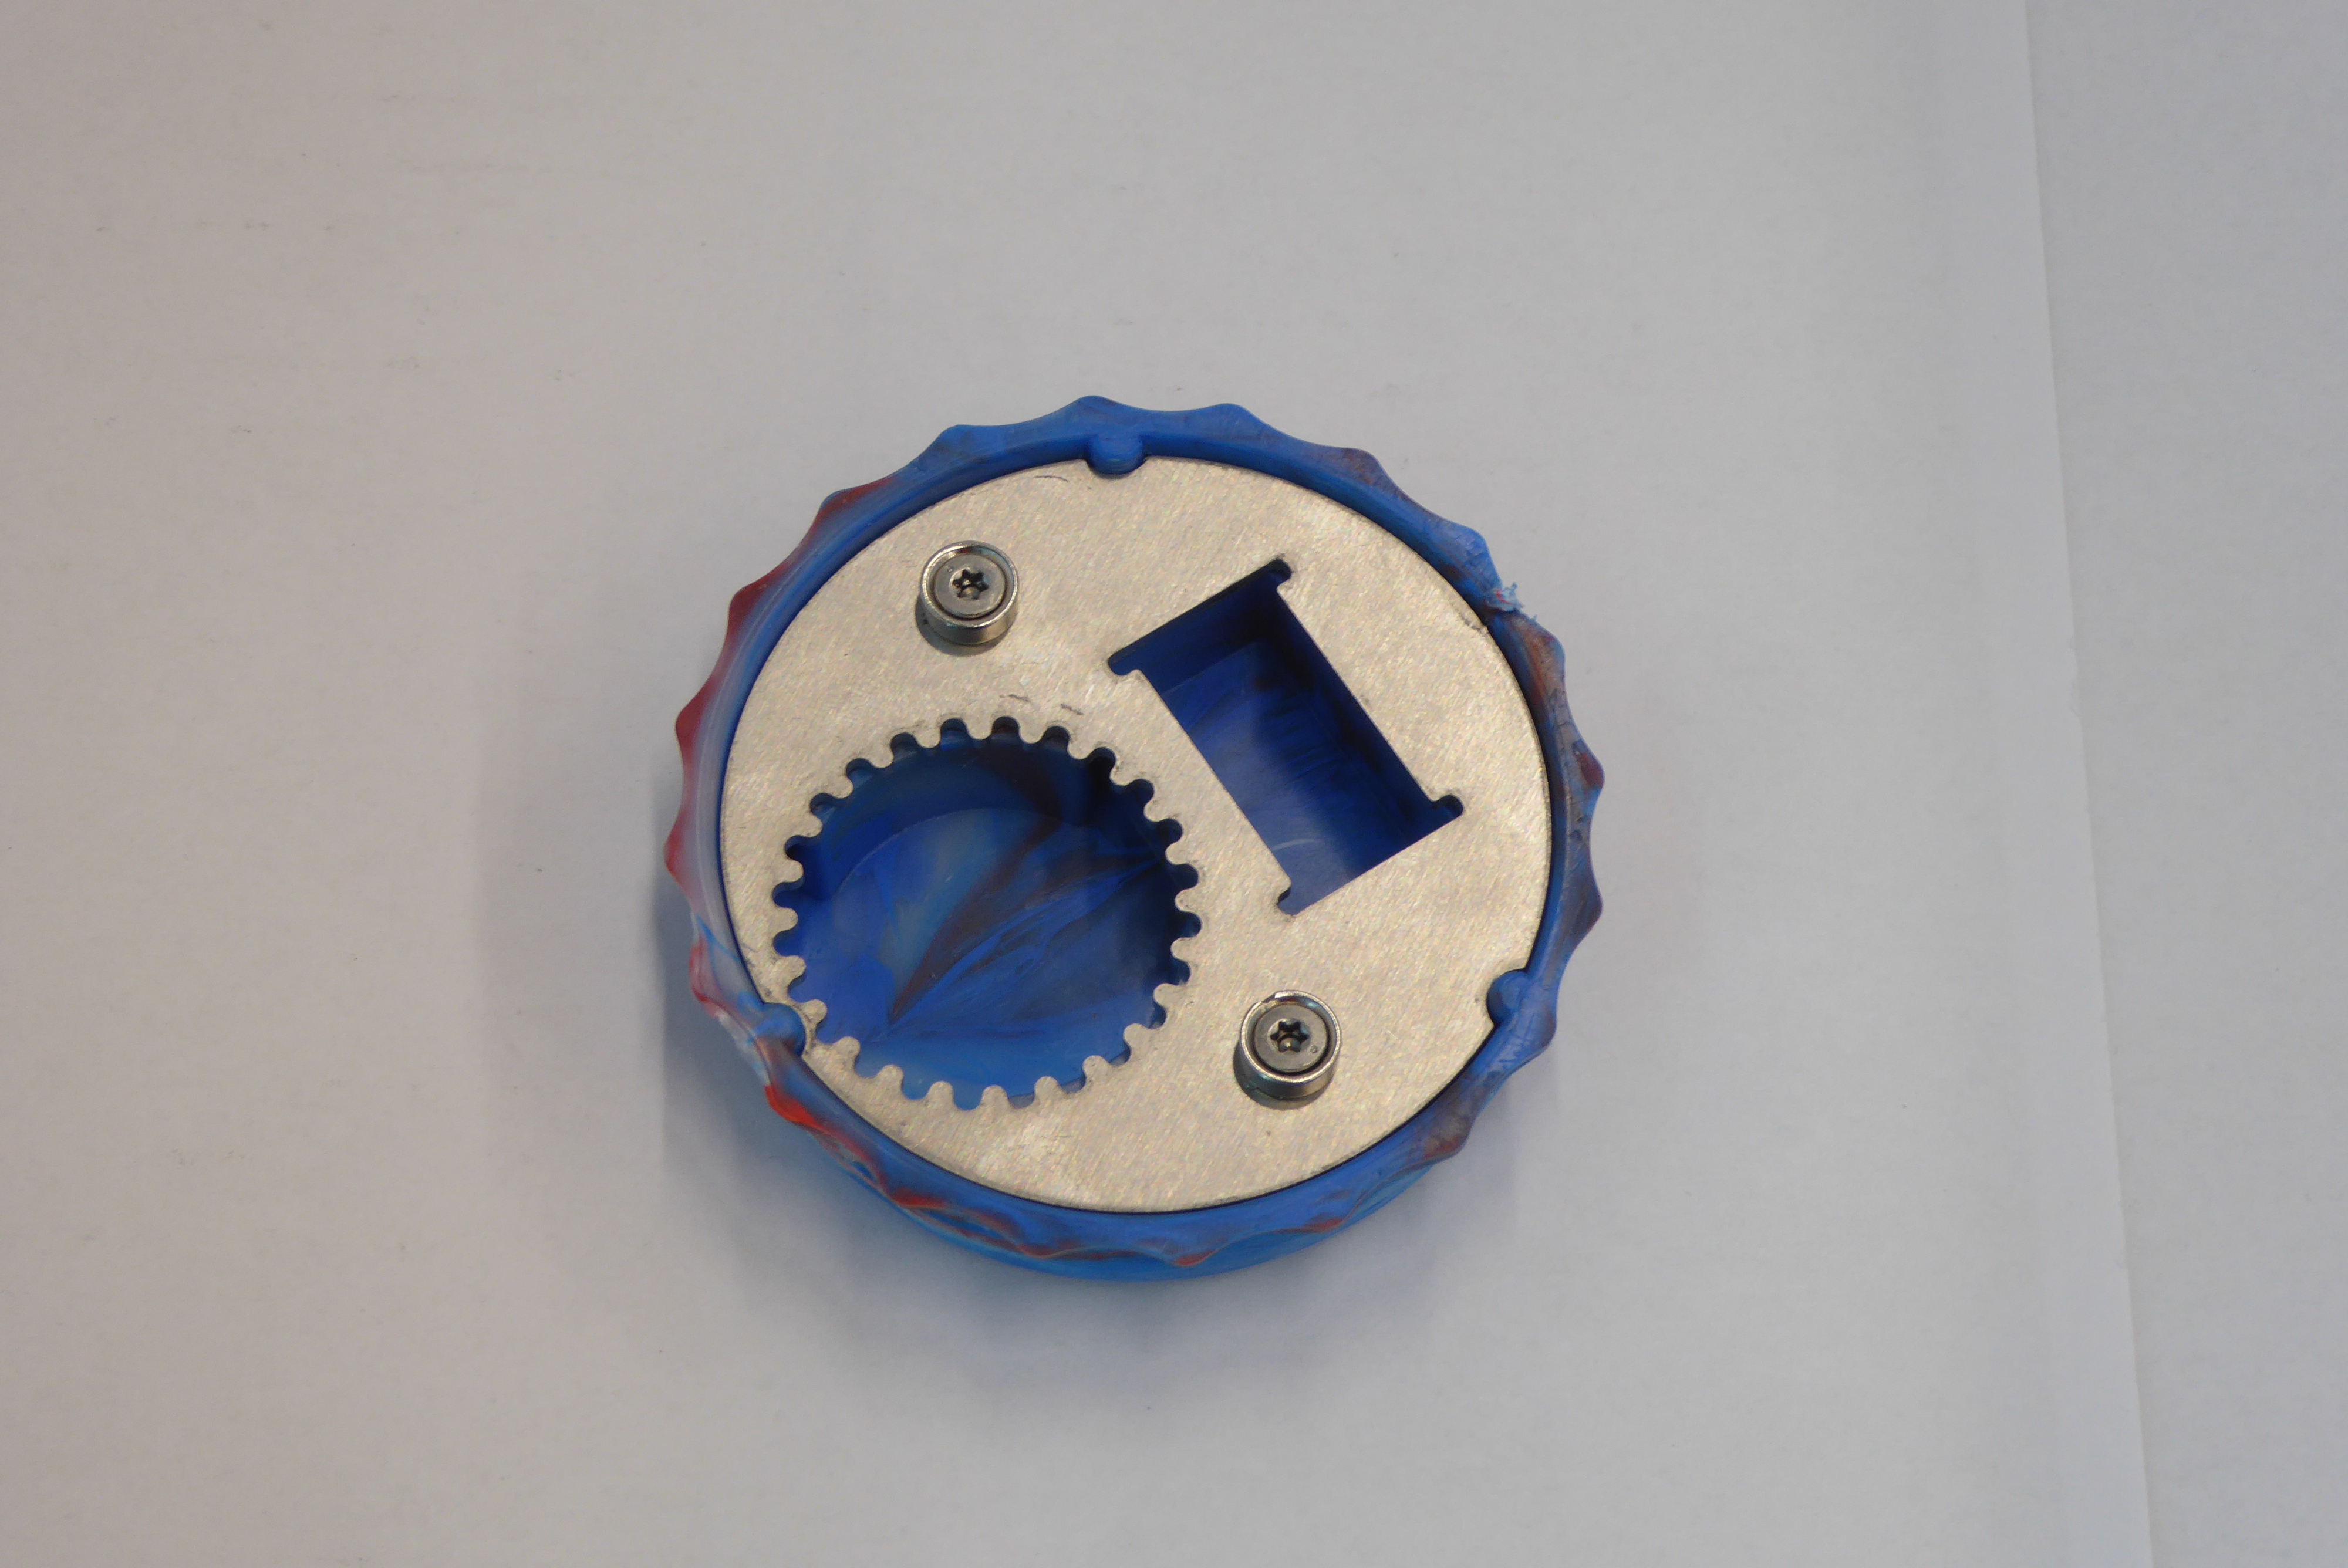
Label: Bottle Opener